Question: After setting up a new CSS:hover menu it works great across the board...except in IE (doh!). You'll see that in IE9, the menu content is completely invisible but strangely it still makes a shadow. Image below comparing the result:

## What I've Tried
I've tried two methods 1) Adding a transparent PNG background as reported by some as a solution, and 2) adding Microsoft hover behaviours (csshover.htc).
## Code below
'''
.nav {}
.nav li {float: left; position: relative; z-index:10; }
.nav li.search-li {padding: 14px 8px 14px 5px; width:21px; height:26px;}
.nav .search-li ul {width:343px; text-align:center;}
.nav .search-li input[type="text"] {margin:0;padding:5px 10px; border:none; height:20px;font-size:16px;font-weight:bold;border-radius: 3px;}
.nav .search-li input[type="submit"] {padding:5px 10px; height:30px; border:none;background:#0066CC; color:#FFFFFF;font-size:16px;font-weight:bold;border-radius: 3px}
.nav li a { font-family:'LeagueGothicRegular'; margin: 4px 0 0 0; padding: 10px 13px 14px 10px; display: block; font-size:22px; color: #fff; text-transform: uppercase; text-shadow: 0px 1px 1px #444;}
.nav li:hover {
background: #222222; /* Old browsers */
background: -moz-linear-gradient(top, #45454E 0%, #222222 100%); /* FF3.6+ */
background: -webkit-gradient(linear, left top, left bottom, color-stop(0%,#45454E), color-stop(100%,#222222)); /* Chrome,Safari4+ */
background: -webkit-linear-gradient(top, #45454E 0%,#222222 100%); /* Chrome10+,Safari5.1+ */
background: -o-linear-gradient(top, #45454E 0%,#222222 100%); /* Opera 11.10+ */
background: -ms-linear-gradient(top, #45454E 0%,#222222 100%); /* IE10+ */
background: linear-gradient(top, #45454E 0%,#222222 100%); /* W3C */
filter: progid:DXImageTransform.Microsoft.gradient( startColorstr='#35353e', endColorstr='#222222',GradientType=0 ); /* IE6-9 */
-moz-border-radius-topleft: 6px;
-moz-border-radius-topright: 6px;
-moz-border-radius-bottomright: 0px;
-moz-border-radius-bottomleft: 0px;
-webkit-border-radius: 6px 6px 0px 0px;
border-radius: 6px 6px 0px 0px;
text-decoration: none;
box-shadow: 5px 3px 5px #15151e;
}
.nav li ul {
padding:16px 5px;
display: none;
position: absolute;
top: 53px; left: 0; z-index: 1000;
background:#222222;
-webkit-box-shadow: 5px 3px 5px #15151e;
-moz-box-shadow: 5px 3px 5px #15151e;
box-shadow: 5px 3px 5px #15151e;
-moz-border-radius-topleft: 0px;
-moz-border-radius-topright: 6px;
-moz-border-radius-bottomright: 6px;
-moz-border-radius-bottomleft: 6px;
-webkit-border-radius: 0px 6px 6px 6px;
border-radius: 0px 6px 6px 6px;
} /* sub nav starts here */
.nav li:hover ul {display: inline-block;} /* suppport in ie7 and on */
.nav li li {float: none; display:inline-block; z-index:1001; background:url(images/transparent.png) #222222; }
.nav li li a {width: 135px; height: 19px; float:none; margin: 0; padding: 4px 12px 0; font-family:Arial, Helvetica, sans-serif; font-size:13px; text-transform:capitalize; }
.nav li li:hover {background:none; box-shadow: none; border-radius:none;}
'''
Any suggestions or known fixes are very much appreciated!
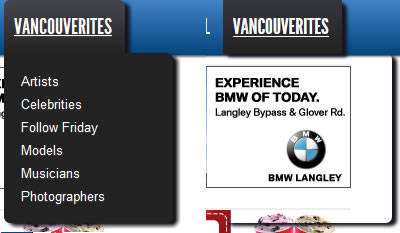
Answer: OK. My suspicions are right. The problem is definitely with this line:
'filter: progid:DXImageTransform.Microsoft.gradient( startColorstr='#35353e', endColorstr='#222222',GradientType=0 ); /* IE6-9 */'
Comment it out and the problem goes away. Will see if I can find a fix which allows the site to work AND a gradient...